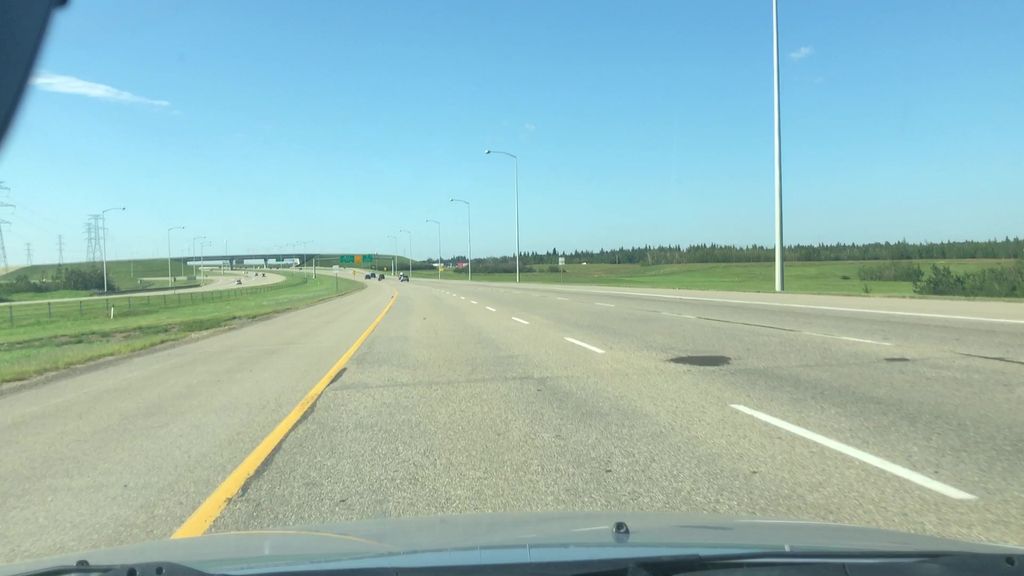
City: edmonton